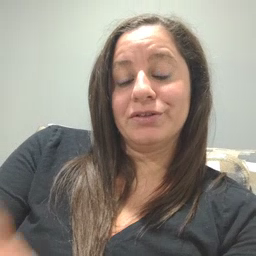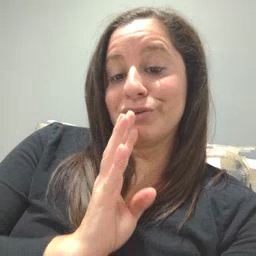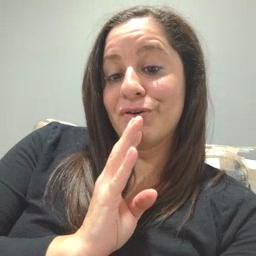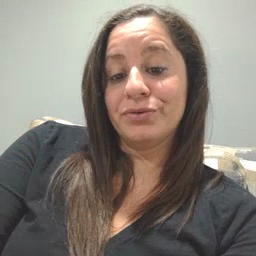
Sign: talk